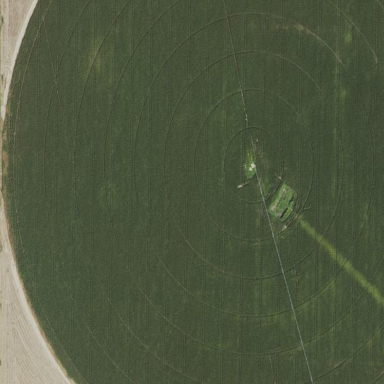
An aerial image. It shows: Farmland with pivot irrigation system.